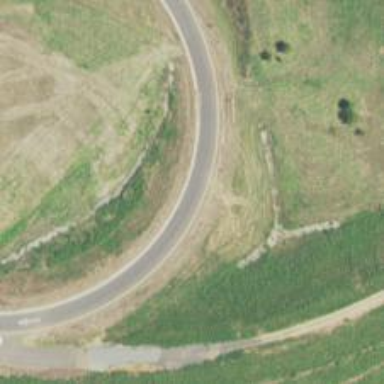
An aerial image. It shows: Offramp on asphalt motorway link.